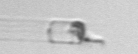
Label: Skeletonema